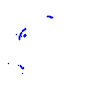
Particle: proton